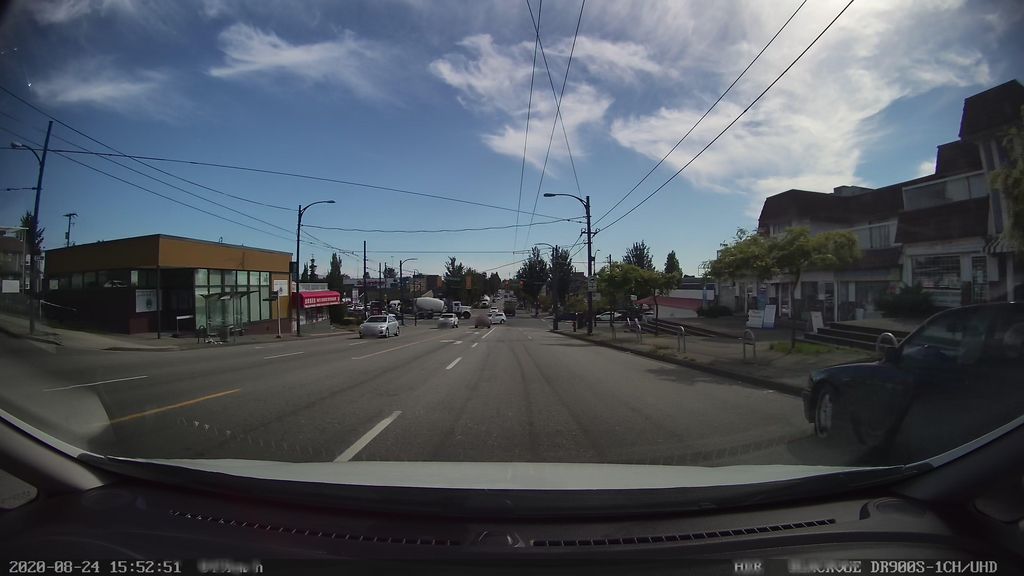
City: vancouver